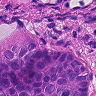
Metastatic tissue present: yes